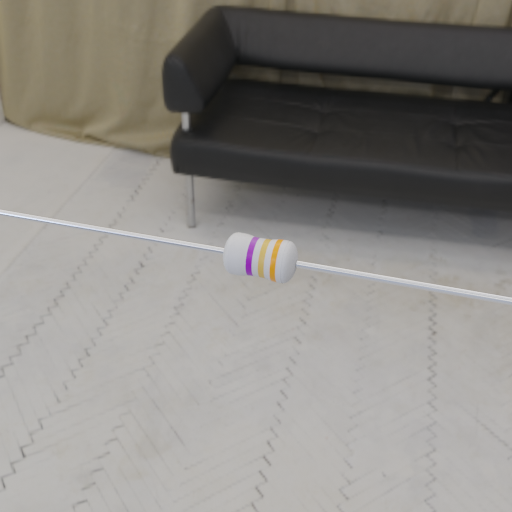
Resistor colour bands (in order): violet, gold, orange